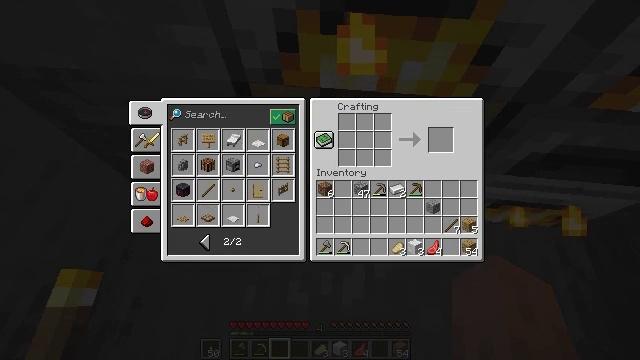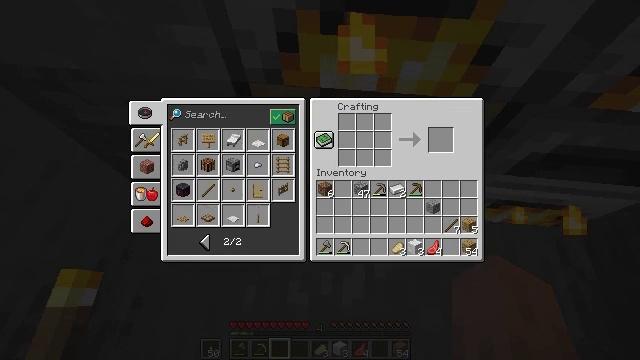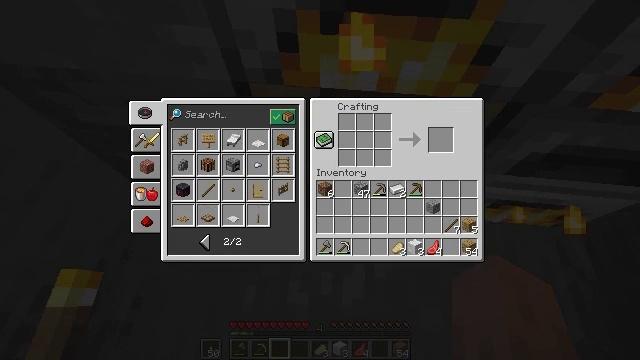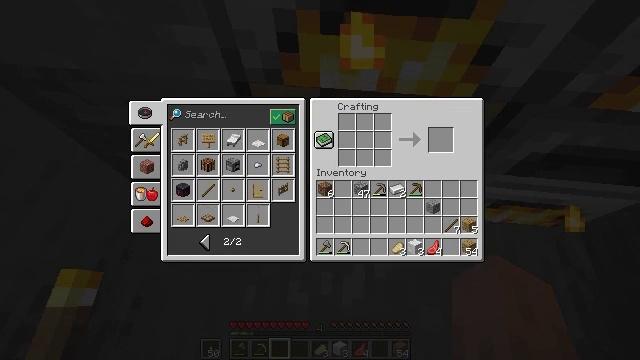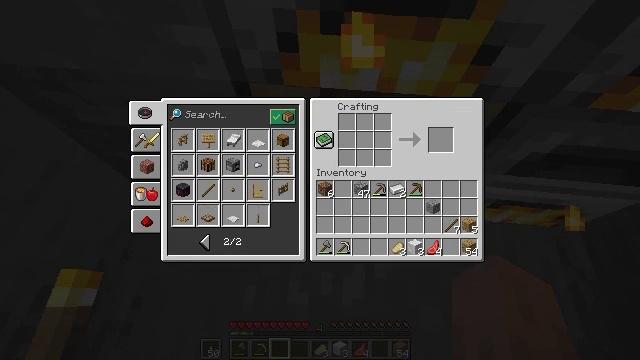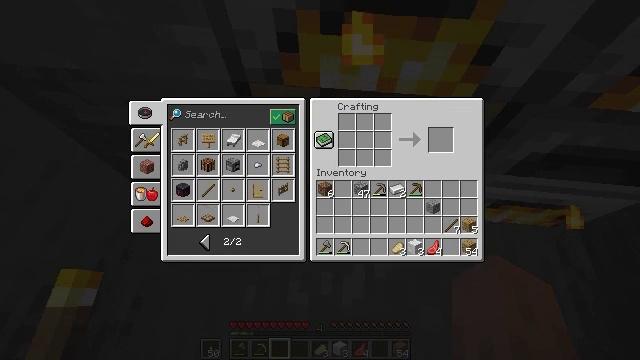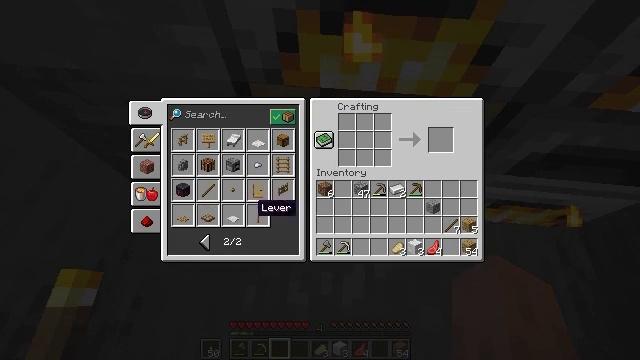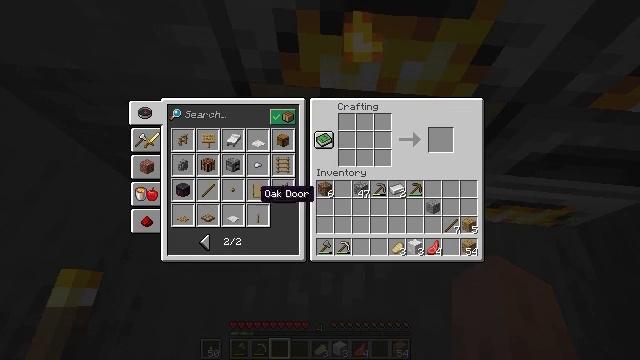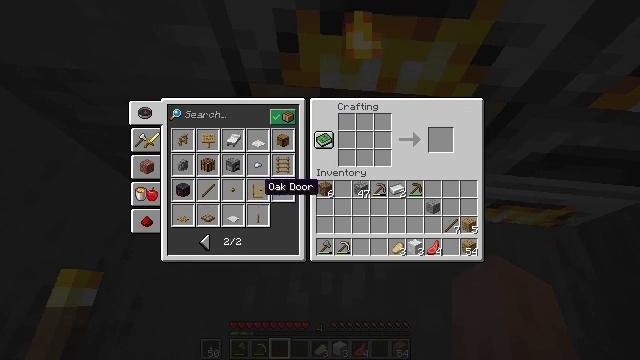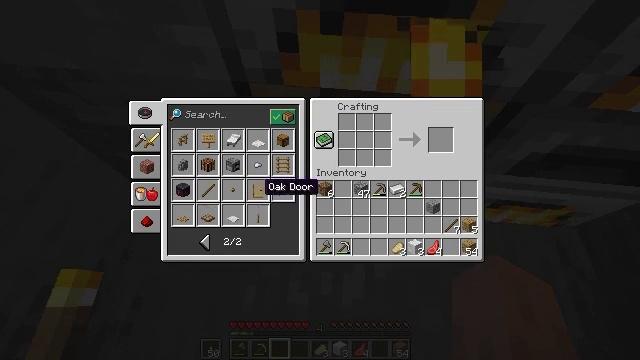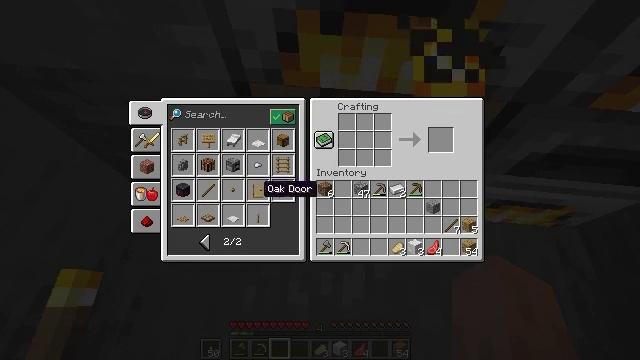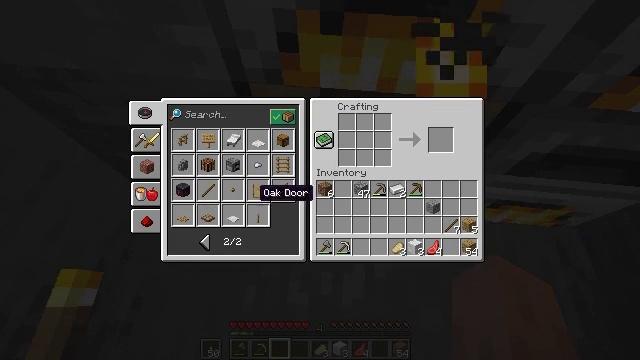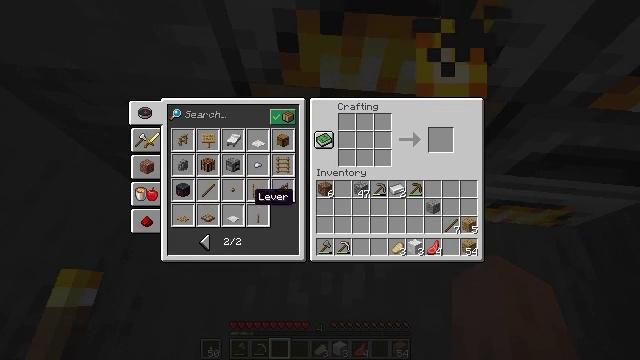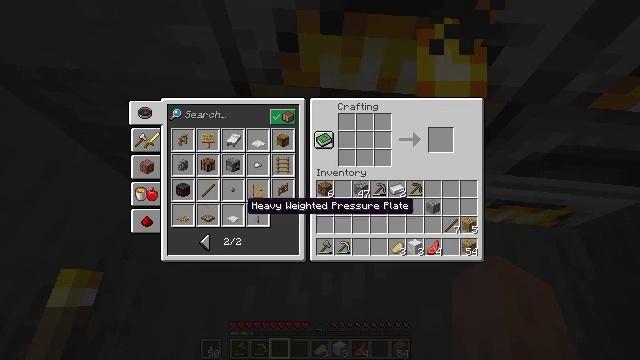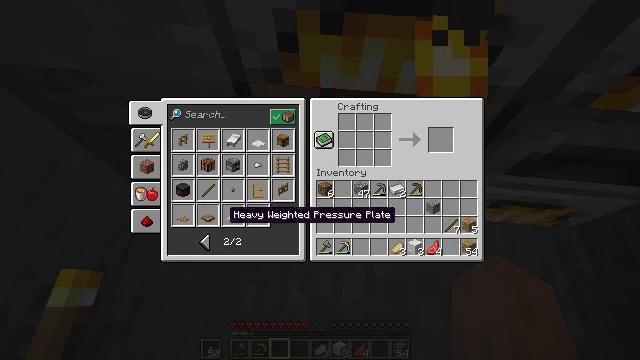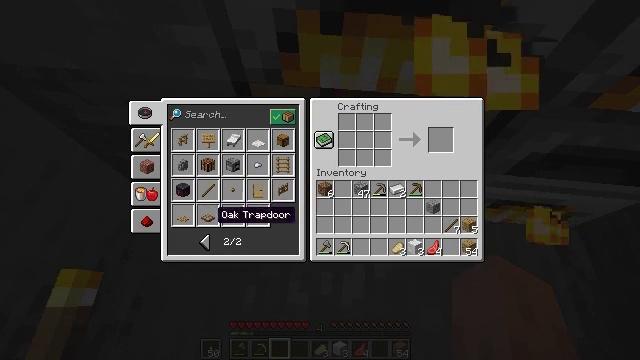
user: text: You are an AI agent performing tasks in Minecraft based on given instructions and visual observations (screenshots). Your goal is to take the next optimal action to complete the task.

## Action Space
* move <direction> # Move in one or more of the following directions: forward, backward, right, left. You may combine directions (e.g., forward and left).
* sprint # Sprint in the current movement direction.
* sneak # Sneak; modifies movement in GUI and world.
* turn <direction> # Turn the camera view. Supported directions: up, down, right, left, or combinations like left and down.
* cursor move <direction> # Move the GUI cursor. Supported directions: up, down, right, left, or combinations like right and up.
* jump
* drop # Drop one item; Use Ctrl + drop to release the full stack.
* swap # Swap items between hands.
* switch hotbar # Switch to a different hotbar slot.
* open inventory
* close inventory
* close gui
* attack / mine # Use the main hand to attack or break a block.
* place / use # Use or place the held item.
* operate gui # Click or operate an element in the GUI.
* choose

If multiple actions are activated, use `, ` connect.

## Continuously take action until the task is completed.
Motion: motion action
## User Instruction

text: Craft an oak trapdoor.
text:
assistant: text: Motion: no_op
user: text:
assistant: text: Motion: no_op
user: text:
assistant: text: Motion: no_op
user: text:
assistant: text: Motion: no_op
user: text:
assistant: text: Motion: no_op
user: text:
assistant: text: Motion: cursor move up
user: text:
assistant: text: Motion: cursor move up
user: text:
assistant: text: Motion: cursor move up
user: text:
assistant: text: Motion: no_op
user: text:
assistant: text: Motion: no_op
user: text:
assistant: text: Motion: no_op
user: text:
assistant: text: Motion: no_op
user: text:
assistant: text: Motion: cursor move left and down
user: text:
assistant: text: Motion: cursor move left and down
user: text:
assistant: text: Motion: cursor move left
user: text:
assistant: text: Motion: cursor move left
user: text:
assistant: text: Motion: no_op
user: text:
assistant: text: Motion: no_op
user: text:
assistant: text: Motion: no_op
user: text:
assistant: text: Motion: no_op
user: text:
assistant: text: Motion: no_op
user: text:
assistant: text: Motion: no_op
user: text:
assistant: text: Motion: operate gui
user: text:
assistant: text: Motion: operate gui
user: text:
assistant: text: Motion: operate gui
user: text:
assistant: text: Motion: operate gui
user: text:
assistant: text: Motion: cursor move right
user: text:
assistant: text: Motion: cursor move right and up
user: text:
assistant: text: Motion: cursor move right and up
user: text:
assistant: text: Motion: cursor move right